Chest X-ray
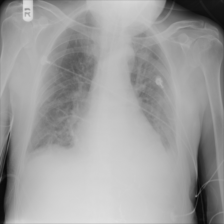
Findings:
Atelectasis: negative
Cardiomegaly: negative
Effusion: negative
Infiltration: negative
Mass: negative
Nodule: negative
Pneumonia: negative
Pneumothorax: negative
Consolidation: negative
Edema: negative
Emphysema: negative
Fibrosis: negative
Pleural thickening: negative
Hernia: negative